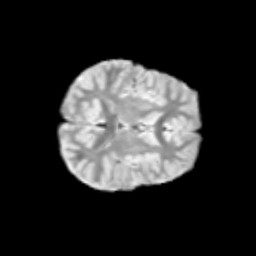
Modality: T2w
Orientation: axial
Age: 9
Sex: female
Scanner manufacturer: siemens
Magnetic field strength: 3 T
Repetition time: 3.8 s
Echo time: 0.07 s